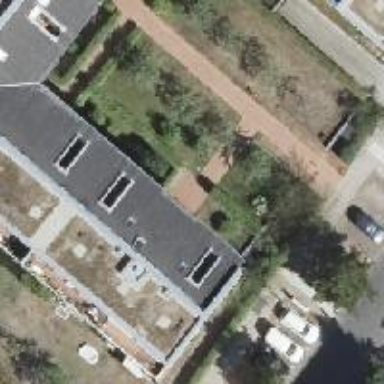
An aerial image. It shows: Skillion-roofed apartments building.